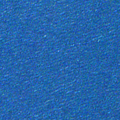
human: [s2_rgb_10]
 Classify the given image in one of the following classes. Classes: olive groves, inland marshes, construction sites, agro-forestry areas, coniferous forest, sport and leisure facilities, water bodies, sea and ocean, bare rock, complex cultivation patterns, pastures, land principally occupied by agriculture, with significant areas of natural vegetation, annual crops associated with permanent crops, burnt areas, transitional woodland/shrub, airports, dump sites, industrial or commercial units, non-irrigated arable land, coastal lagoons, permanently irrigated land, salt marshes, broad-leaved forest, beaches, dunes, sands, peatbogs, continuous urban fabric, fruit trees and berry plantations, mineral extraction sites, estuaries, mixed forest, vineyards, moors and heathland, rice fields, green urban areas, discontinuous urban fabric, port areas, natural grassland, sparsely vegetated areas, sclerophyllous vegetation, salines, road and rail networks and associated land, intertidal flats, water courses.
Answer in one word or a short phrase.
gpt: sea and ocean